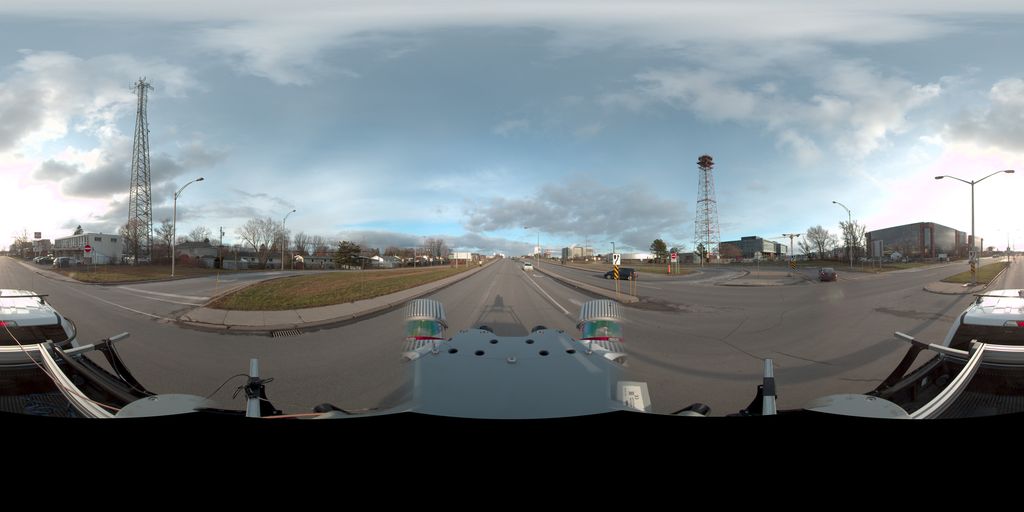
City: quebec_city